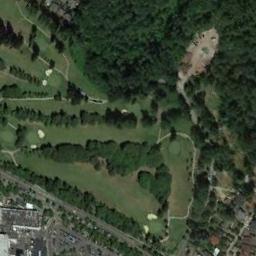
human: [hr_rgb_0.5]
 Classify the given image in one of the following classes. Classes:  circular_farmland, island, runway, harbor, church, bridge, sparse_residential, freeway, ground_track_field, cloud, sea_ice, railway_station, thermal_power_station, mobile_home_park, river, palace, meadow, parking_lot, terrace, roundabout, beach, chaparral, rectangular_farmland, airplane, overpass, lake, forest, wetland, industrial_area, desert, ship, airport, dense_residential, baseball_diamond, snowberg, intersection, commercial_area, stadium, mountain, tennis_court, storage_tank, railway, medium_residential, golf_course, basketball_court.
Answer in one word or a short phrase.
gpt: golf_course